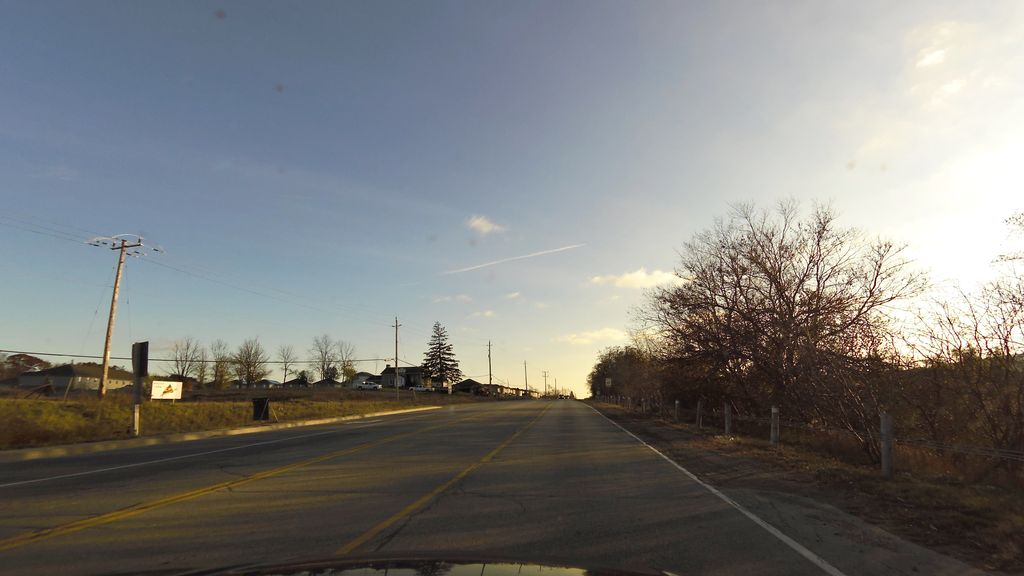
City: kitchener-waterloo